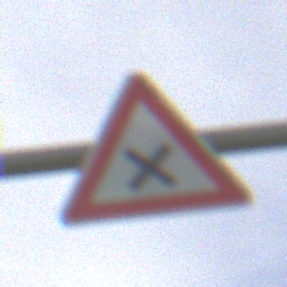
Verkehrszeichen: KreuzungOderEinmuendung
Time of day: MorningAfternoon
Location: Outdoor (Suburban)
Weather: PartlyCloudy
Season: NotSpecified
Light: Natural